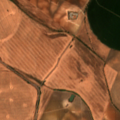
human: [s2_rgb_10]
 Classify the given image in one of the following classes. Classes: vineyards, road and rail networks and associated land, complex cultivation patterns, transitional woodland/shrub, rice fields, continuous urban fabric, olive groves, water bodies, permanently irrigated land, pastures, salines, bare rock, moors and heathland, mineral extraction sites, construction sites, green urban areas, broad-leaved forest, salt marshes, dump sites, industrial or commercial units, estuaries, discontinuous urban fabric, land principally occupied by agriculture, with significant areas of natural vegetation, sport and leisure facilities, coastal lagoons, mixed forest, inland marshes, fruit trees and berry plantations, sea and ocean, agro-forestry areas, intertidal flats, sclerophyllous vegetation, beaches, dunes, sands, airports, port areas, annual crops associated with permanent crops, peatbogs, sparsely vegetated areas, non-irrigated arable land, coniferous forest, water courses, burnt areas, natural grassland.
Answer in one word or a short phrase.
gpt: non-irrigated arable land, permanently irrigated land, olive groves